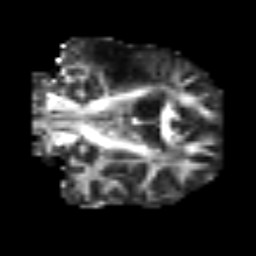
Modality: FA
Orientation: coronal
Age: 47
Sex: male
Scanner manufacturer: siemens
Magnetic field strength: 3 T
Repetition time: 3.2 s
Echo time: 0.081 s